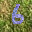
Label: 6